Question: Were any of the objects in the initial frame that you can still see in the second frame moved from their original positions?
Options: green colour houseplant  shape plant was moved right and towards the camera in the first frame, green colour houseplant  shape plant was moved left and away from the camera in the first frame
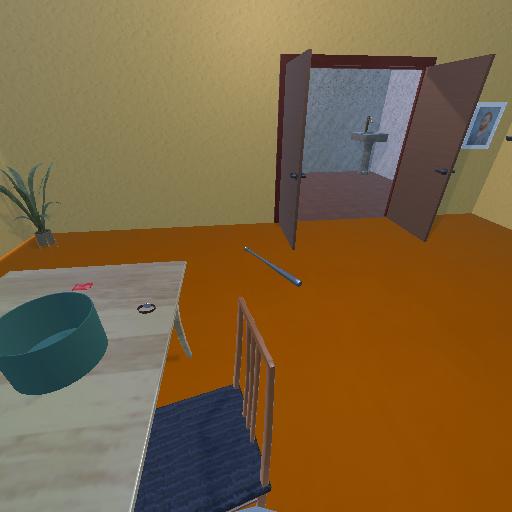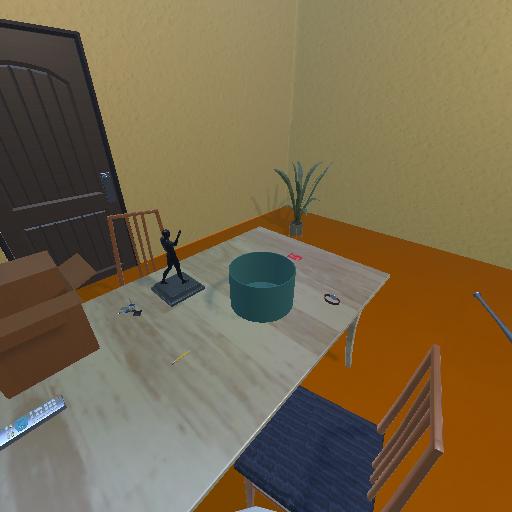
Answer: green colour houseplant  shape plant was moved right and towards the camera in the first frame